Question: I would like to create a dot plot with percentiles, which looks something like this-
<URL>
Here is the 'ggplot2' code I used to create the dot plot. There are two things I'd like to change:
1. I can plot the percentile values on the y-axis but I want these values on the x-axis (as shown in the graph above). Note that the coordinates are flipped.
2. The axes don't display label for the minimum value (for example the percentile axis labels start at 25 when they should start at 0 instead.)
'''
# loading needed libraries
library(tidyverse)
library(ggstatsplot)
# creating dataframe with mean mileage per manufacturer
cty_mpg <- ggplot2::mpg %>%
dplyr::group_by(.data = ., manufacturer) %>%
dplyr::summarise(.data = ., mileage = mean(cty, na.rm = TRUE)) %>%
dplyr::rename(.data = ., make = manufacturer) %>%
dplyr::arrange(.data = ., mileage) %>%
dplyr::mutate(.data = ., make = factor(x = make, levels = .$make)) %>%
dplyr::mutate(
.data = .,
percent_rank = (trunc(rank(mileage)) / length(mileage)) * 100
) %>%
tibble::as_data_frame(x = .)
# plot
ggplot2::ggplot(data = cty_mpg, mapping = ggplot2::aes(x = make, y = mileage)) +
ggplot2::geom_point(col = "tomato2", size = 3) + # Draw points
ggplot2::geom_segment(
mapping = ggplot2::aes(
x = make,
xend = make,
y = min(mileage),
yend = max(mileage)
),
linetype = "dashed",
size = 0.1
) + # Draw dashed lines
ggplot2::scale_y_continuous(sec.axis = ggplot2::sec_axis(trans = ~(trunc(rank(.)) / length(.)) * 100, name = "percentile")) +
ggplot2::coord_flip() +
ggplot2::labs(
title = "City mileage by car manufacturer",
subtitle = "Dot plot",
caption = "source: mpg dataset in ggplot2"
) +
ggstatsplot::theme_ggstatsplot()
'''

Created on 2018-08-17 by the <URL>.
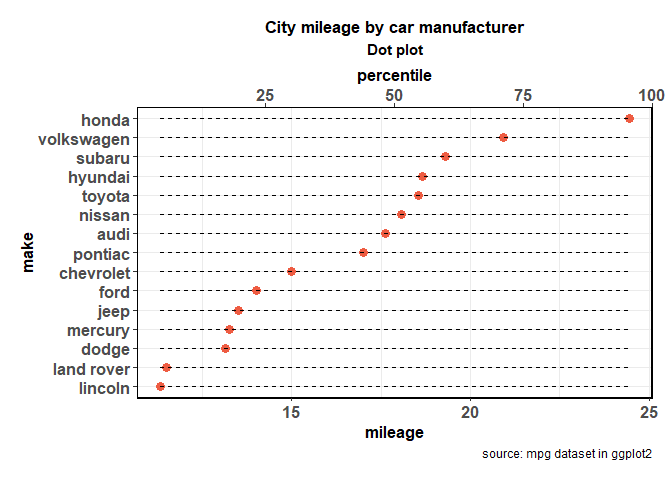
Answer: I am not 100% sure to have understood what you really want, but below is my attempt to reproduce the first picture with data:
'''
require(ggplot2)
data <- aggregate(cty~manufacturer, mpg, FUN = mean)
data <- data.frame(data[order(data$cty), ], rank=1:nrow(data))
g <- ggplot(data, aes(y = rank, x = cty))
g <- g + geom_point(size = 2)
g <- g + scale_y_continuous(name = "Manufacturer", labels = data$manufacturer, breaks = data$rank,
sec.axis = dup_axis(name = element_blank(),
breaks = seq(1, nrow(data), (nrow(data)-1)/4),
labels = 25 * 0:4))
g <- g + scale_x_continuous(name = "Mileage", limits = c(10, 25),
sec.axis = dup_axis(name = element_blank()))
g <- g + theme_classic()
g <- g + theme(panel.grid.major.y = element_line(color = "black", linetype = "dotted"))
print(g)
'''
That produces:
<URL>
'''
data <- aggregate(cty~manufacturer, mpg, FUN = mean)
data <- data.frame(data[order(data$cty), ], rank=1:nrow(data))
'''
These two lines generate the data for the graph. Basically we need the manufacturers, the mileage (average of 'cty' by 'manufacturer') and the rank.
'''
g <- g + scale_y_continuous(name = "Manufacturer", labels = data$manufacturer, breaks = data$rank,
sec.axis = dup_axis(name = element_blank(),
breaks = seq(1, nrow(data), (nrow(data)-1)/4),
labels = 25 * 0:4))
'''
Note that here the scale is using 'rank' and the column 'manufacturer'. To display the name of the manufacturers, you must use the 'labels' property and you must force the breaks to be for every values (see property 'breaks').
The second 'y-axis' is generated using the 'sec.axis' property. This is very straight-forward using 'dup_axis' that easily duplicate the axis. By replacing the 'labels' and the 'breaks', you can display the %-value.
'''
g <- g + theme(panel.grid.major.y = element_line(color = "black", linetype = "dotted"))
'''
The horizontal lines are just the major grid. This is much easier to manipulate than geom_segments in my opinion.
Regarding your question 1, you can flip the coordinates easily using 'coord_flip', with minor adjustments. Replace the following line:
'''
g <- g + theme(panel.grid.major.y = element_line(color = "black", linetype = "dotted")
'''
By the following two lines:
'''
g <- g + coord_flip()
g <- g + theme(panel.grid.major.x = element_line(color = "black", linetype = "dotted"),
axis.text.x = element_text(angle = 90, hjust = 1))
'''
Which produces:
<URL>
Regarding your question 2, the problem is that the value '0%' is outside the limits. You can solve this issue by changing the way you calculate the percentage (starting from zero and not from one), or you can extend the limit of your plot to include the value zero, but then no point will be associated to 0%.